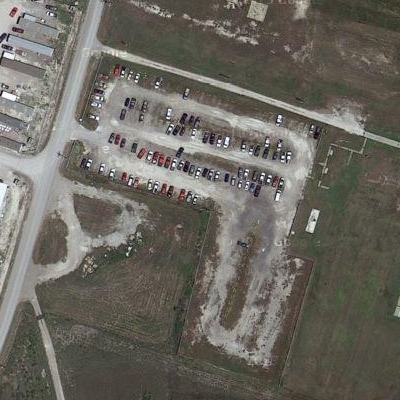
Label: gParking